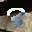
Label: 3